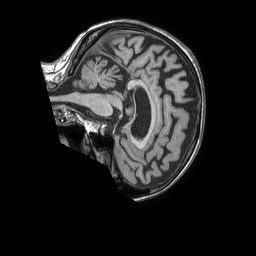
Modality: T1w
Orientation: sagittal
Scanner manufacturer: philips
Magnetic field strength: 1.5 T
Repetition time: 0.007744 s
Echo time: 0.00359 s